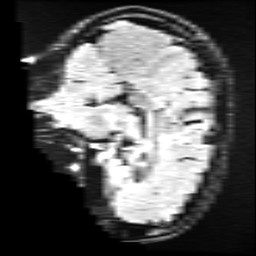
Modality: FLAIR
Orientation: sagittal
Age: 22
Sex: female
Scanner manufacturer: ge
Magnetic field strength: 3 T
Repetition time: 11 s
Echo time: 0.1497 s